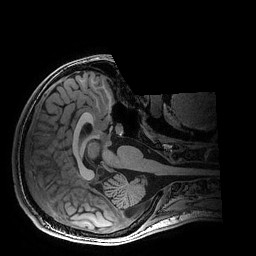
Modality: T1w
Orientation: axial
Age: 22
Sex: female
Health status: healthy
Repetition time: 2.53 s
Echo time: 0.0034 s